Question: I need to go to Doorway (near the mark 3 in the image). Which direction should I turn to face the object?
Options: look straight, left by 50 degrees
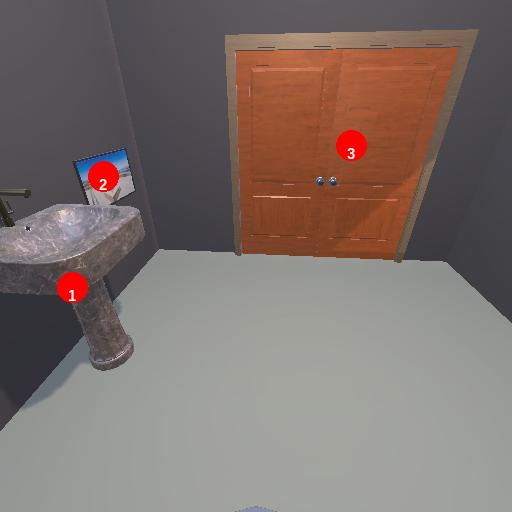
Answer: look straight